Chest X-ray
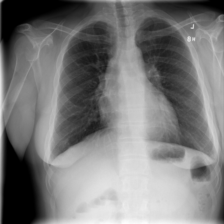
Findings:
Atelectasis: negative
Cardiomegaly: negative
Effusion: negative
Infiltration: negative
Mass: negative
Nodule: negative
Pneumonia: negative
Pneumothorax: negative
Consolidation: negative
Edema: negative
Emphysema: negative
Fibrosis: negative
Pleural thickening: negative
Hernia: negative